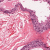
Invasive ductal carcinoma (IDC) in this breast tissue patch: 0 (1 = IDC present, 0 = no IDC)